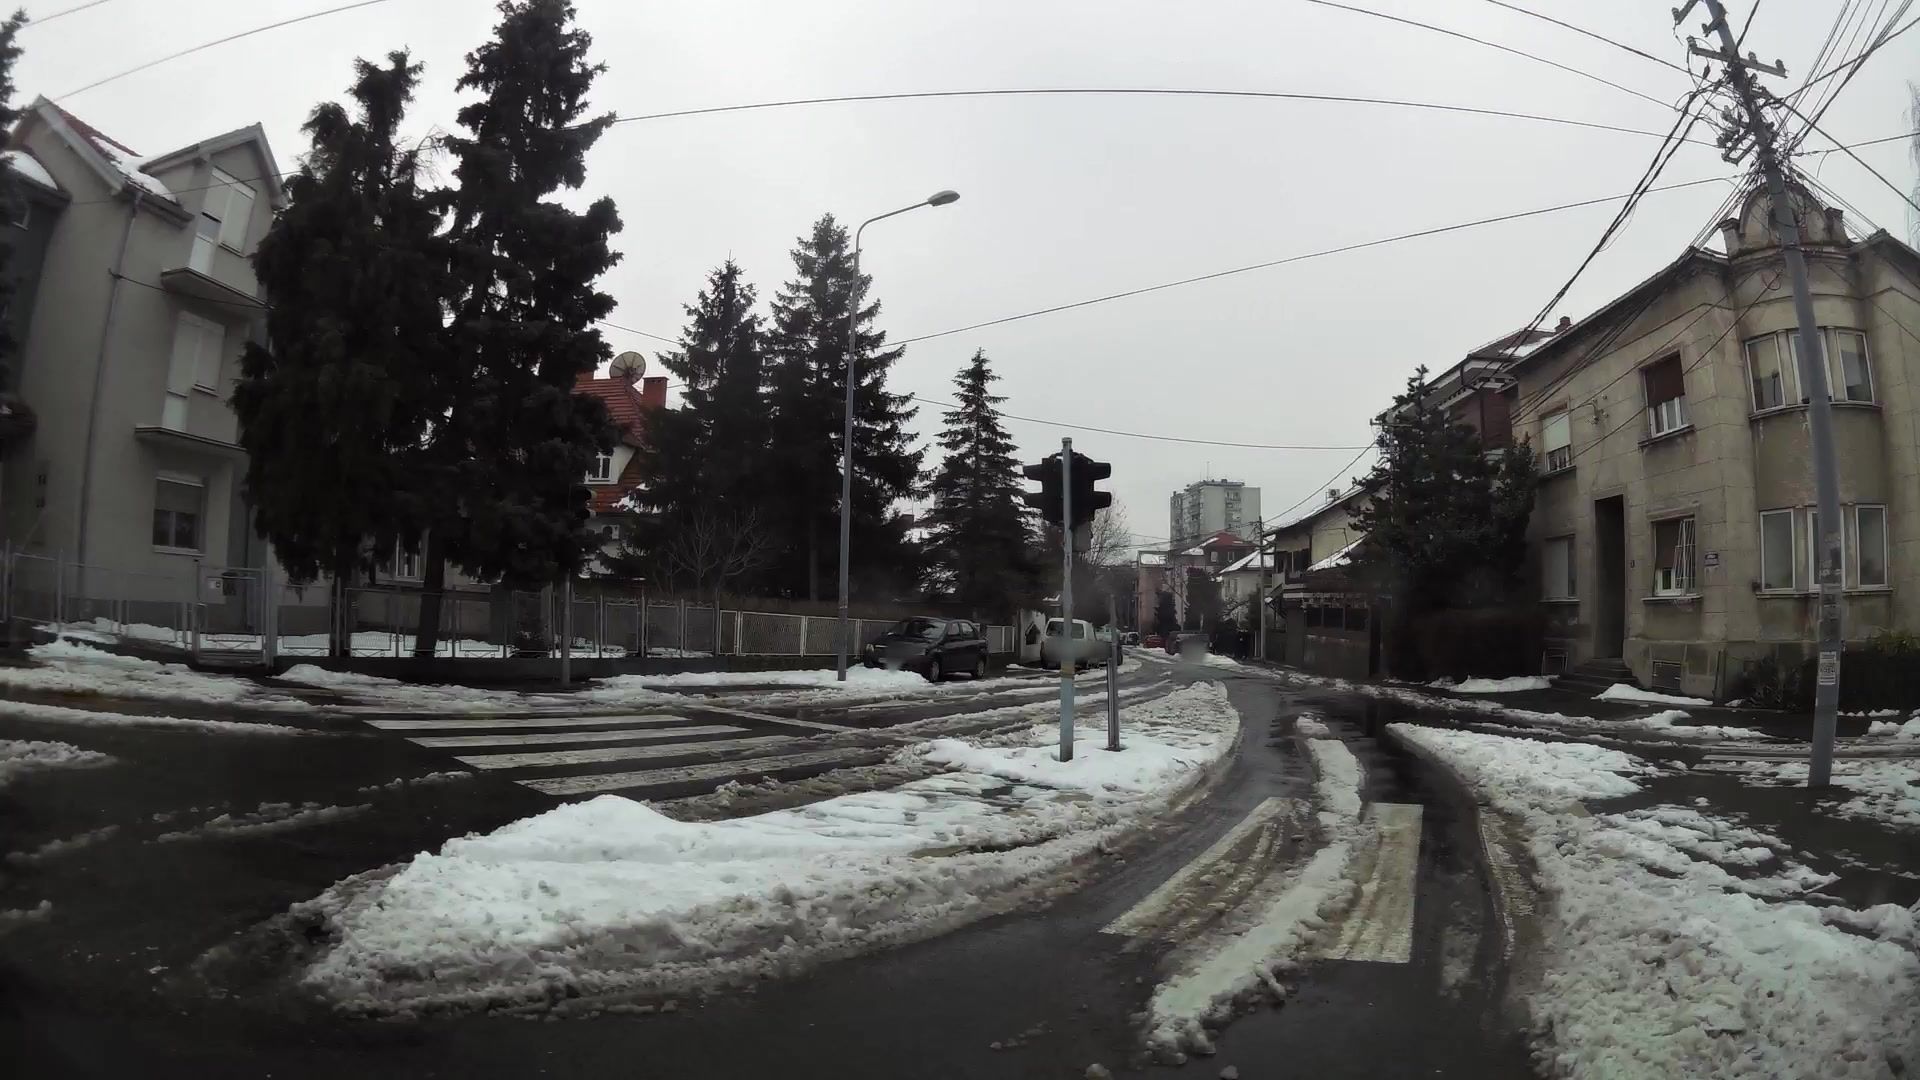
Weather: snowy
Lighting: day
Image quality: good
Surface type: driving surface
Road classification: residential
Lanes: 3
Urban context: urban centre
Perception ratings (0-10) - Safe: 5.26, Lively: 8.97, Beautiful: 4.02, Boring: 4.52, Depressing: 3.79, Wealthy: 3.61